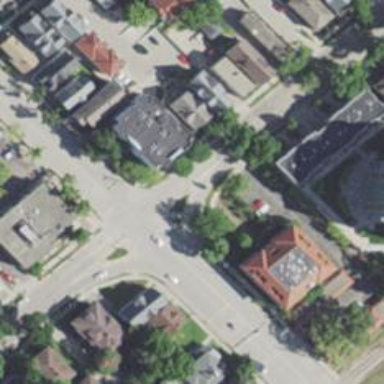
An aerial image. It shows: Tertiary road with separate sidewalks.